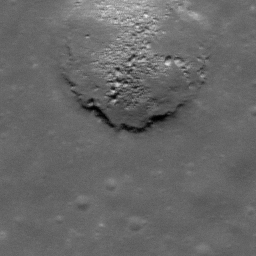
Pit: North Procellarum 2 Pit
Host crater: Oceanus Procellarum
Host type: mare
Lunar coordinates: latitude 35.343, longitude 314.345